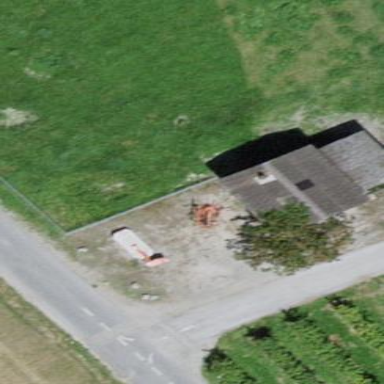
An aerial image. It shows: Garage building.